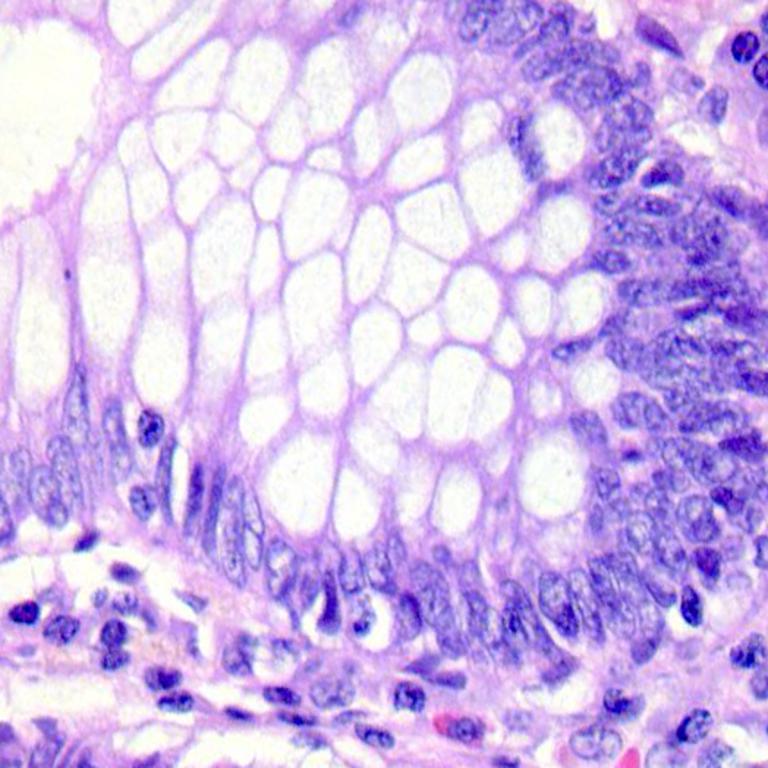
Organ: colon
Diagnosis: benign